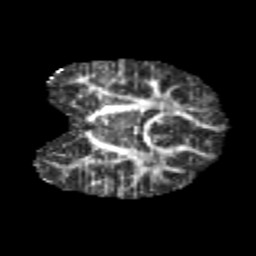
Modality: FA
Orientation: coronal
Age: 9
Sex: male
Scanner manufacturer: siemens
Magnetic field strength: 3 T
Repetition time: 3.8 s
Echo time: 0.07 s